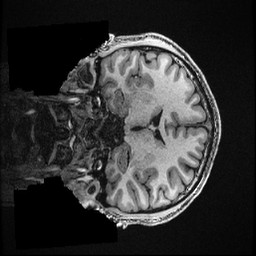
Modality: T1w
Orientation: coronal
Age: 26
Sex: male
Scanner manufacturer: ge
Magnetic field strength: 3 T
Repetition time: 0.008096 s
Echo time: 0.003548 s